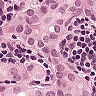
Metastatic tissue present: yes